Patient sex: M
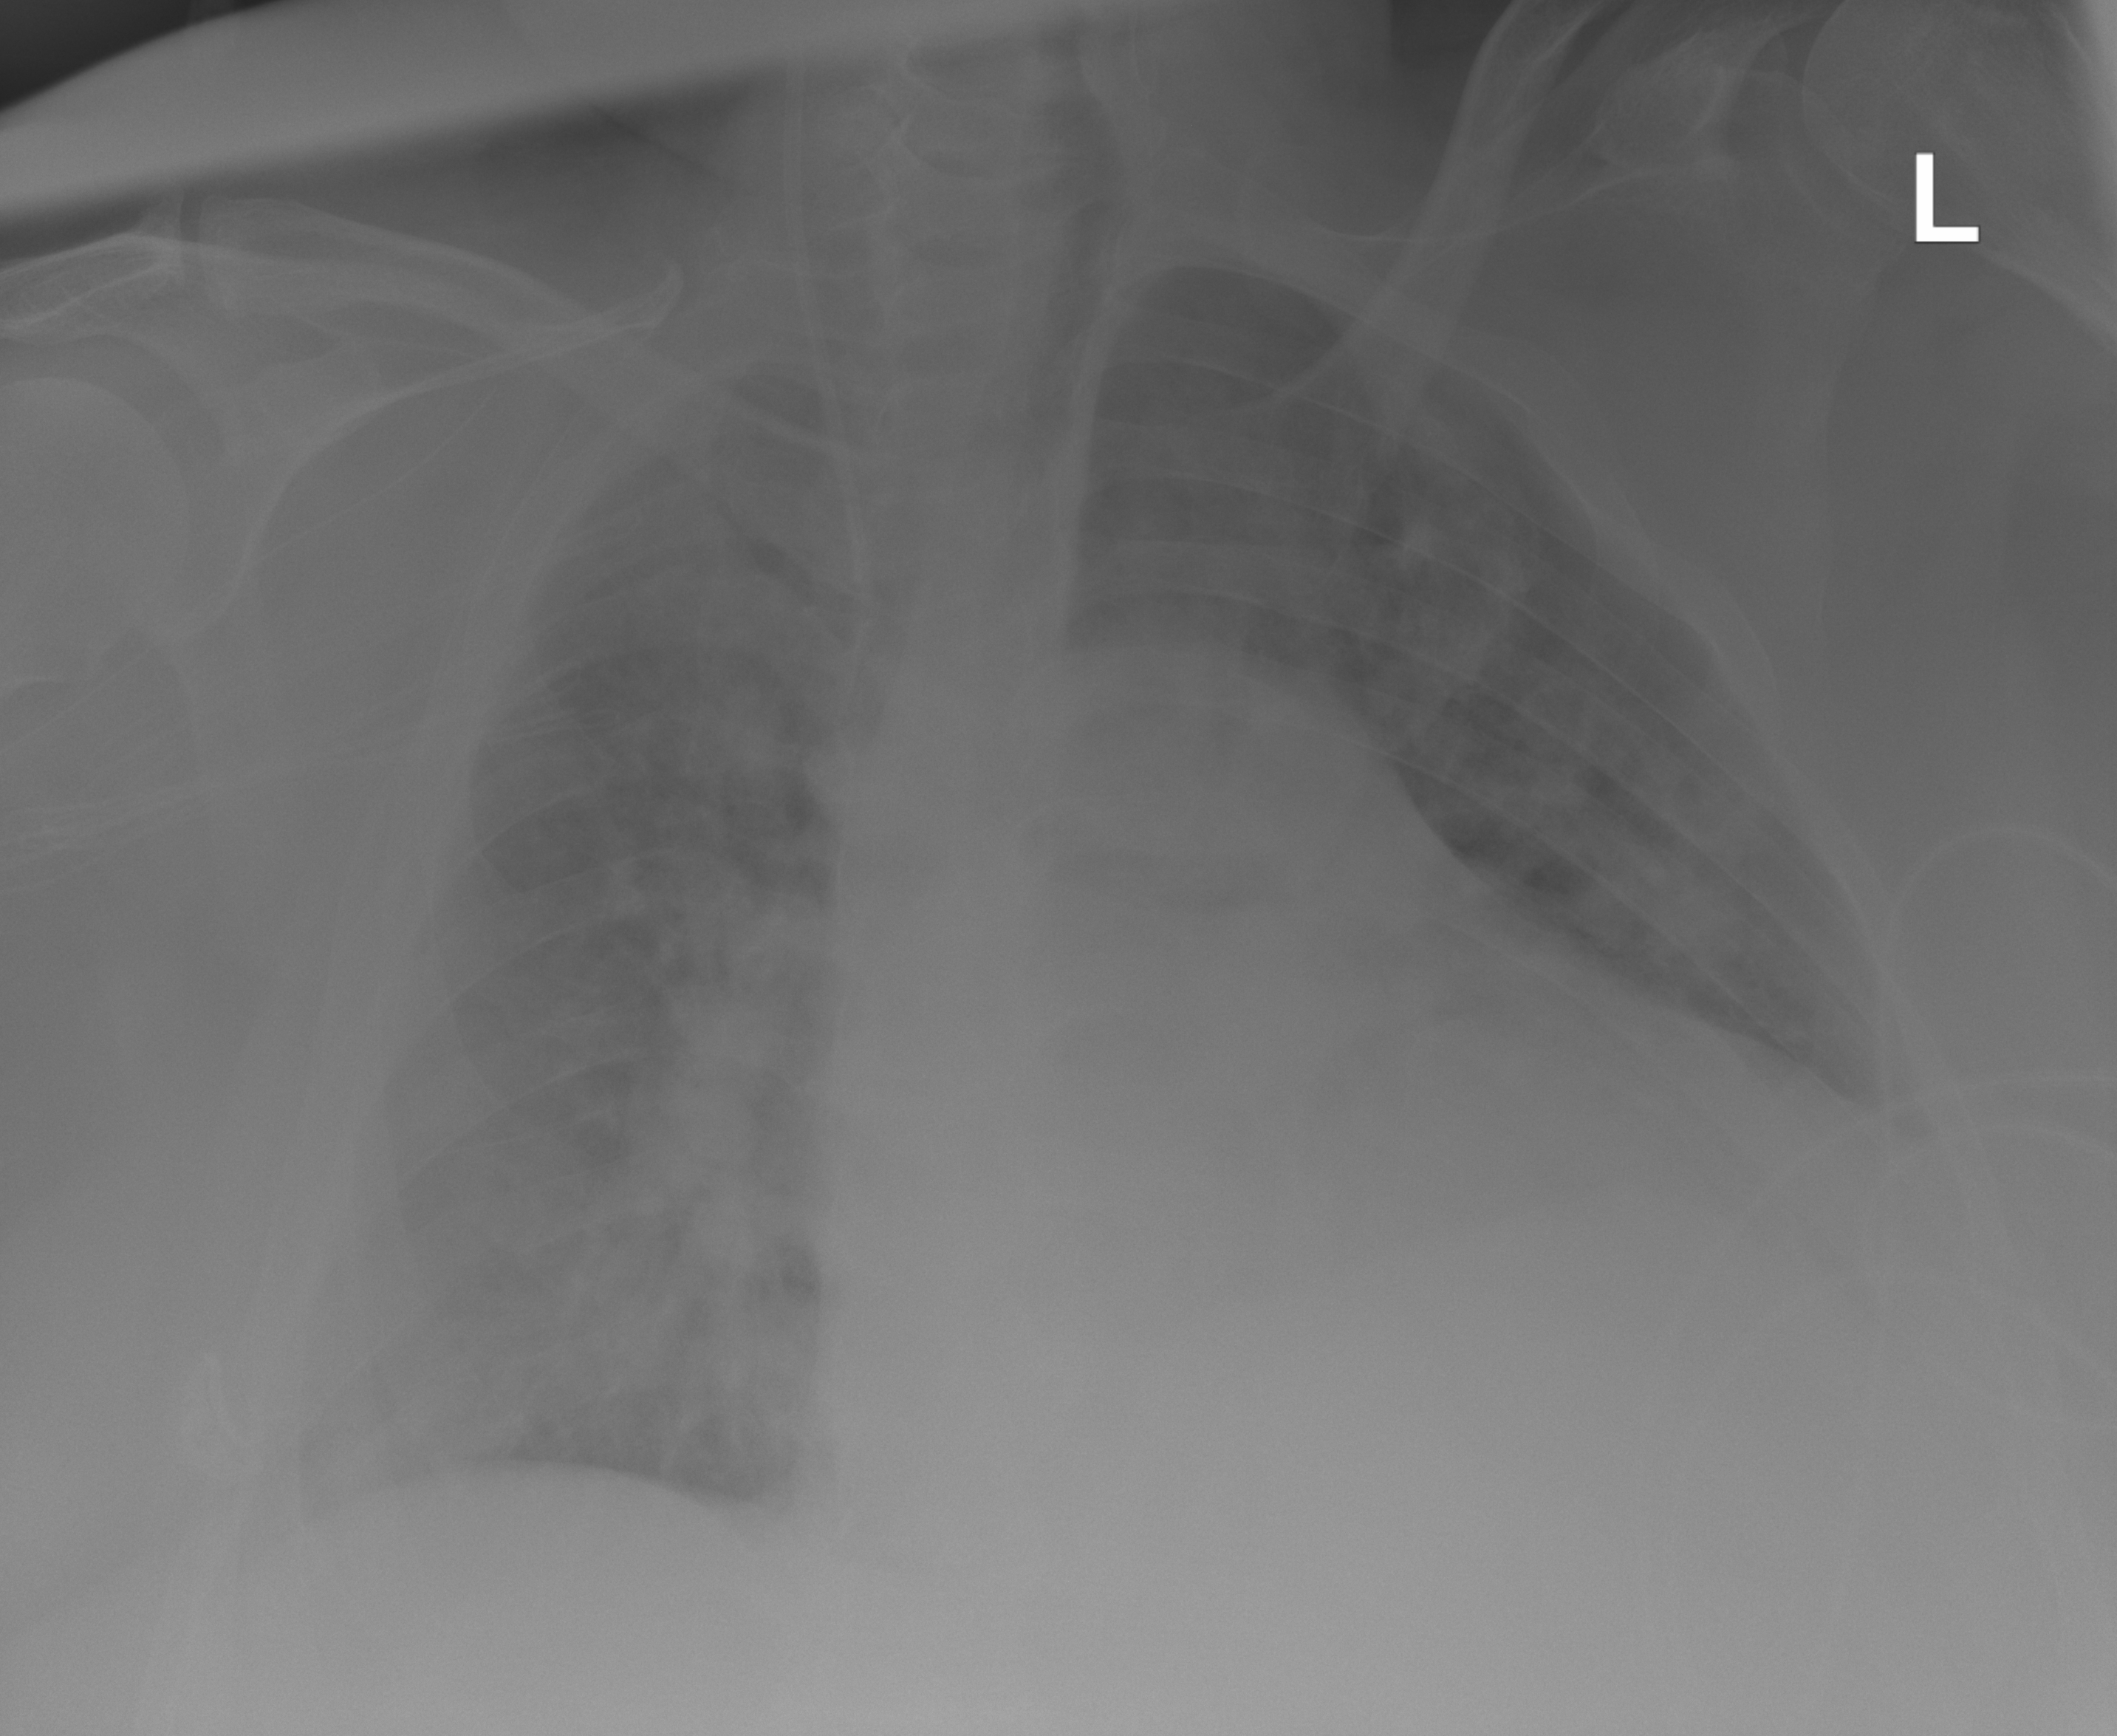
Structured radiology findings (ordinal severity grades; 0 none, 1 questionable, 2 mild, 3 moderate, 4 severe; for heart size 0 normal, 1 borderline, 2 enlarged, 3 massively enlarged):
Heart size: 2
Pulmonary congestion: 3
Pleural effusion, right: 0
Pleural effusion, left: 1
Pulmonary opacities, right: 2
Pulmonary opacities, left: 2
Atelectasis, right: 2
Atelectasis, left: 2